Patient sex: F
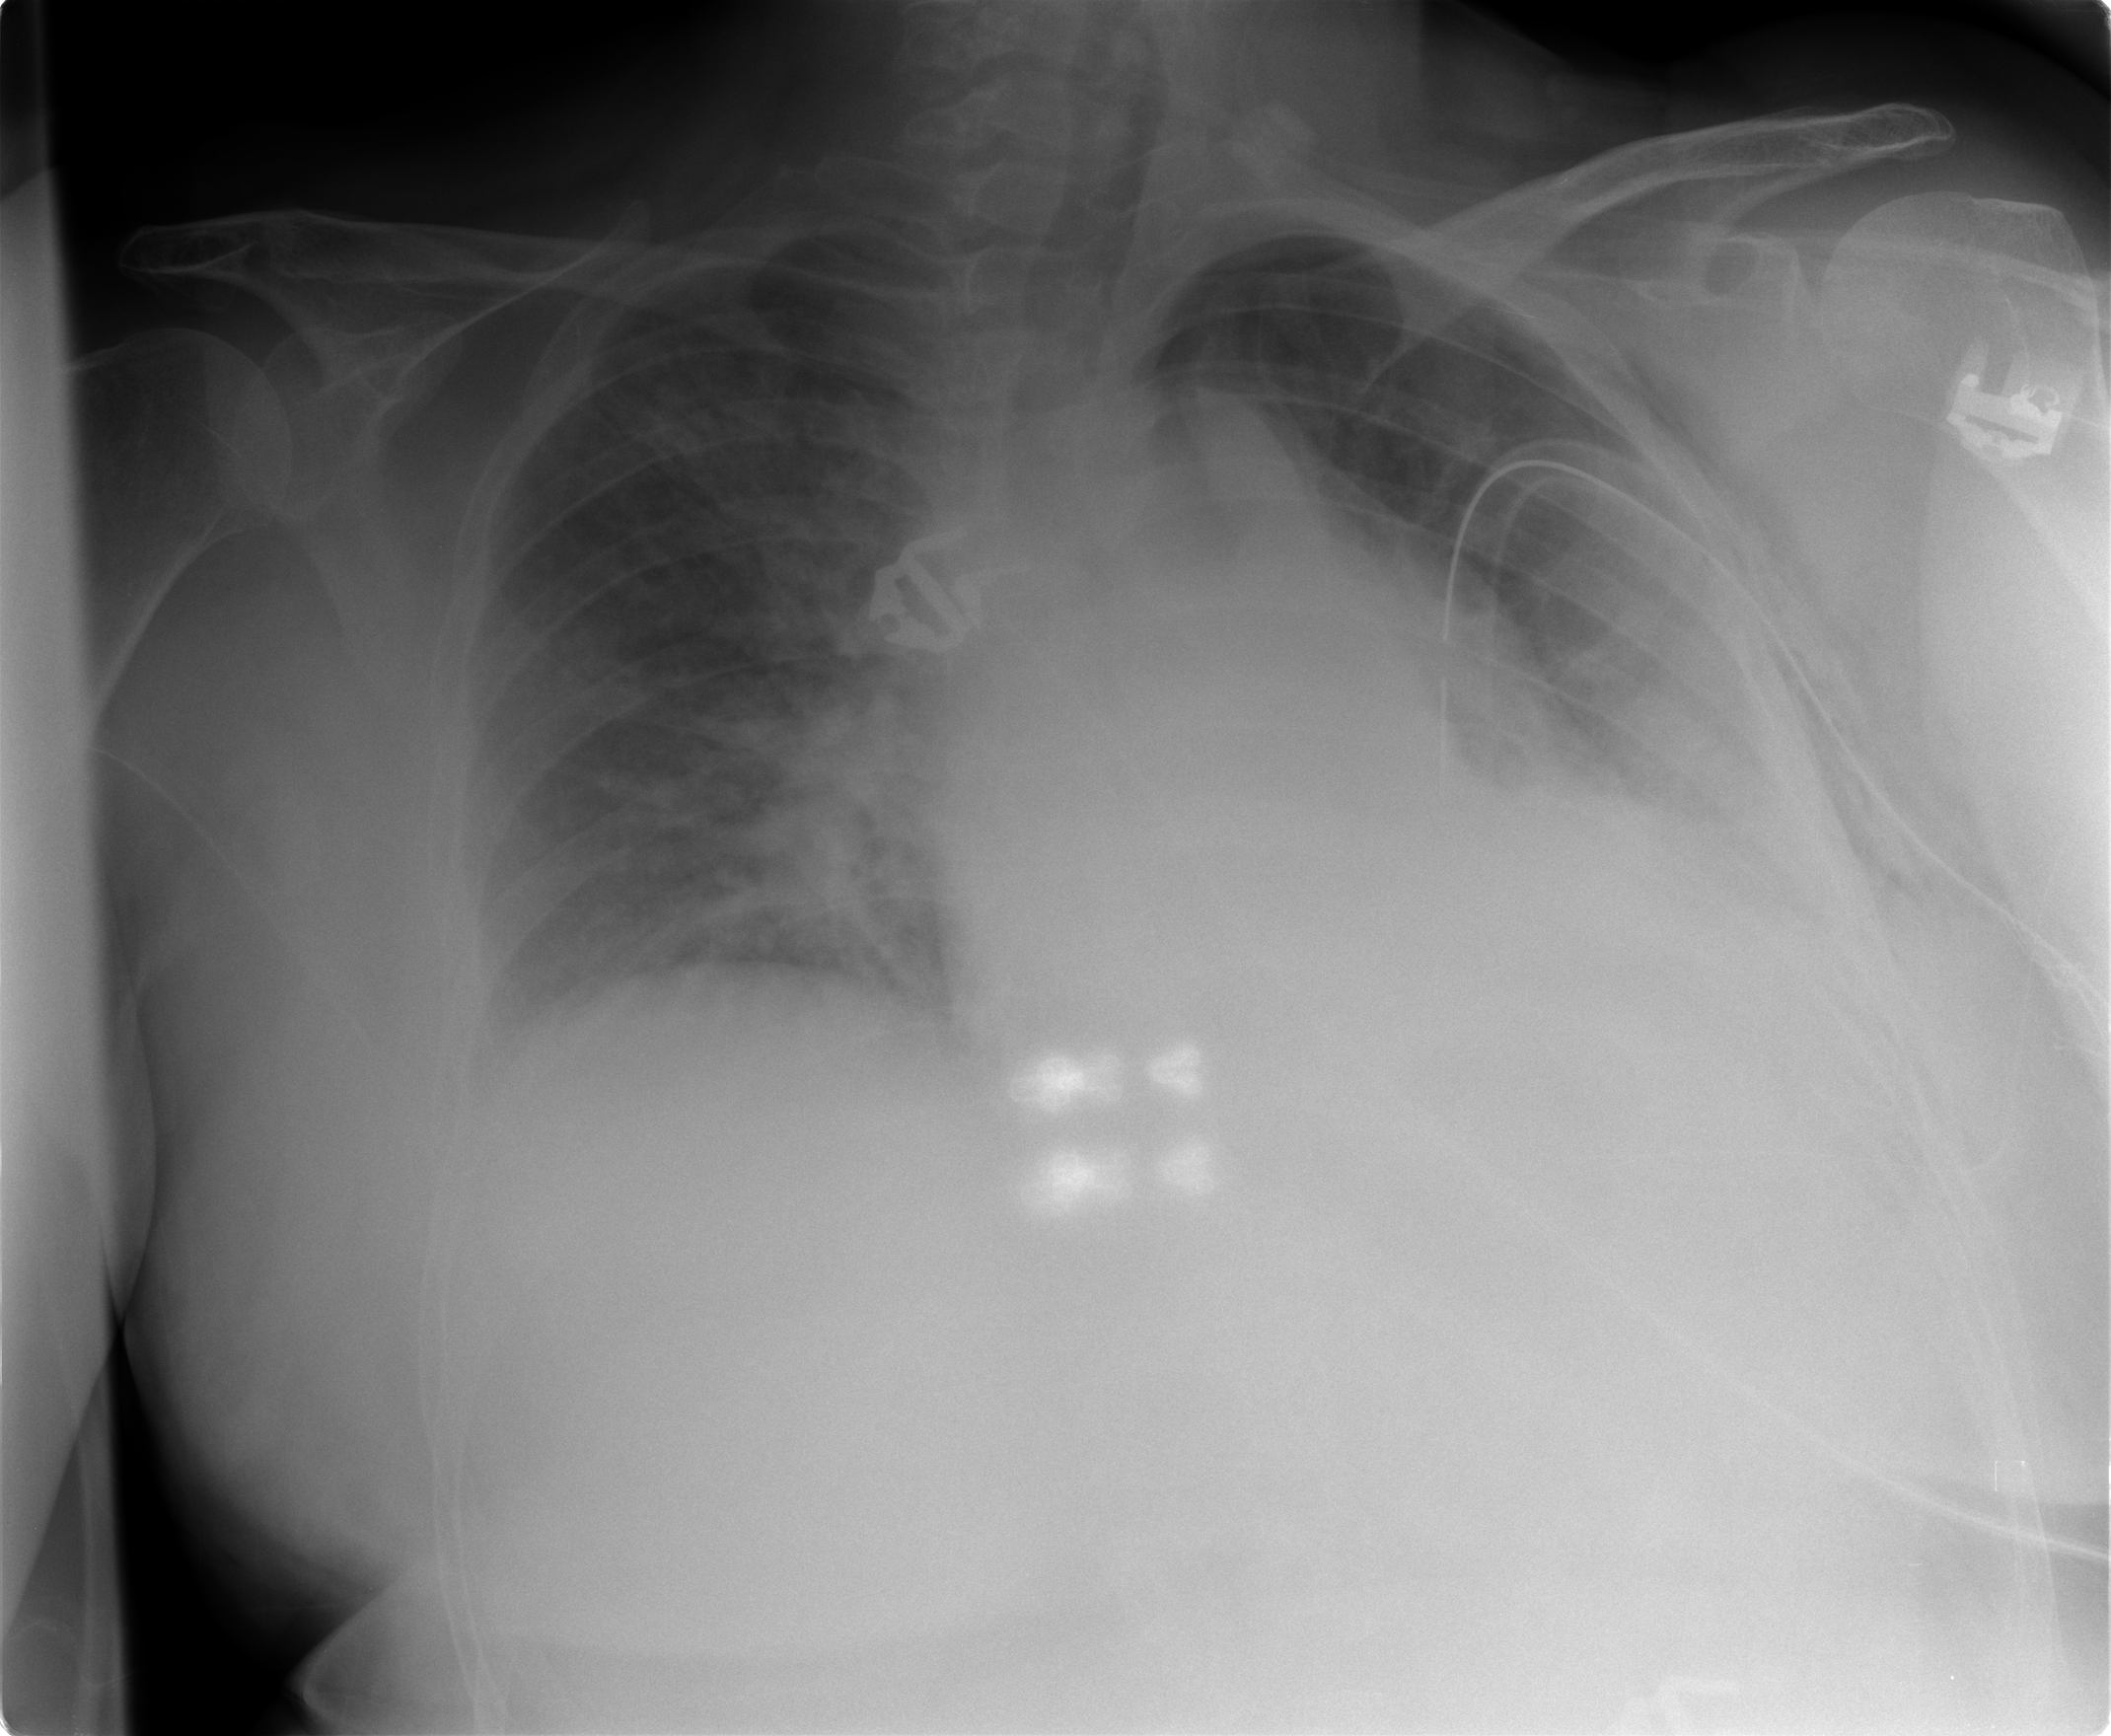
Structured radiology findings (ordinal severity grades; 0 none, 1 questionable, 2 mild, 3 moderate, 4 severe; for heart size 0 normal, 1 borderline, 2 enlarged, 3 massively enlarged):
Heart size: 2
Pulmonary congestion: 3
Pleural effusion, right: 1
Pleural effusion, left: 2
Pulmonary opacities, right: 1
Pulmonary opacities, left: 1
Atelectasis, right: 1
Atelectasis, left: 3